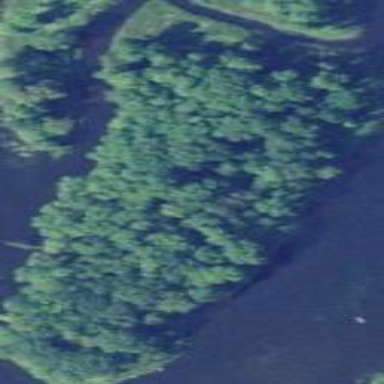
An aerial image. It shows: Islet covered with woodland.